Aerial crown-view tile of a tropical tree (Barro Colorado Island, Panama), acquired 20250124:
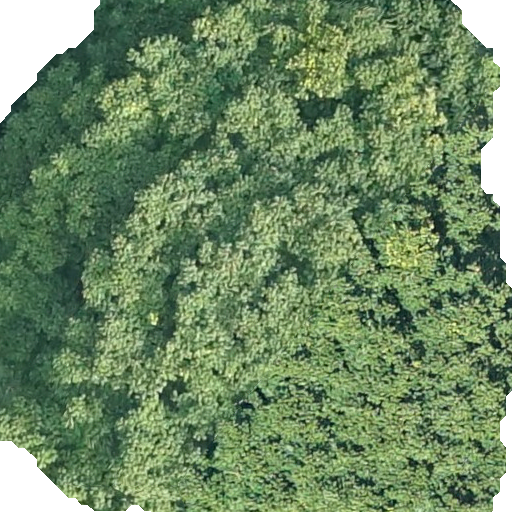
Species: Tachigali panamensis
GBIF accepted scientific name: Tachigali panamensis
Crown area: 417.479 m²